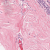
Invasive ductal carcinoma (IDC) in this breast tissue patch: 0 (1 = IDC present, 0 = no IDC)